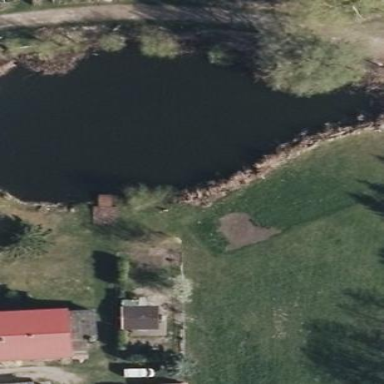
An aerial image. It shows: Serene pond surrounded by nature.